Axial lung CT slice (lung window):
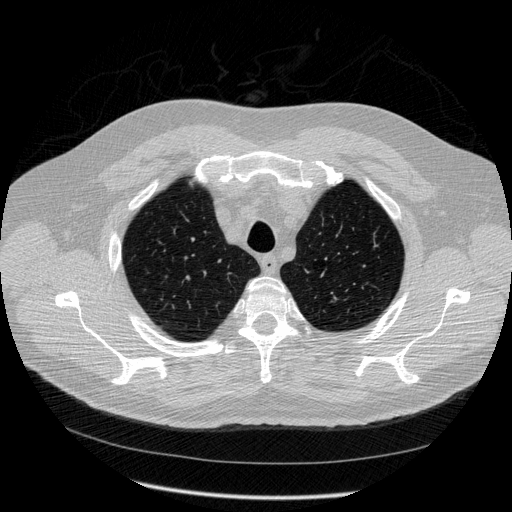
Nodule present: no